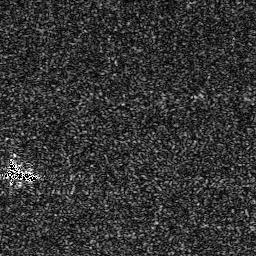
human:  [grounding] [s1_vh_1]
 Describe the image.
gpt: In the satellite image, there is  <ref>1 small ship </ref> <box>[[1, 65, 14, 71, 0]]</box> located at left.